Chest X-ray. View position: AP
Patient age: 64
Patient sex: M
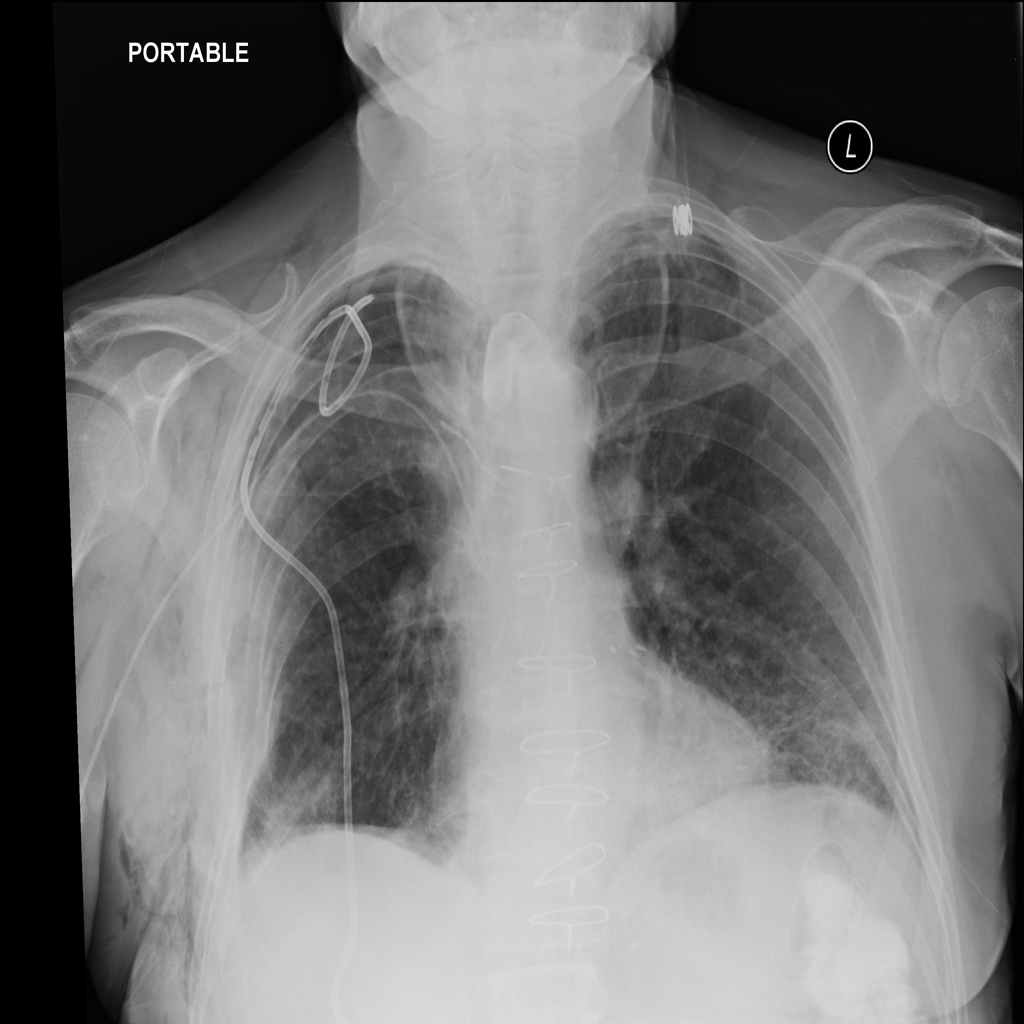
Finding: Pneumothorax